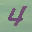
Label: 4